Current action and preconditions to check: path_clear

Your task: For each precondition in the list above, predict whether it will hold at this action.

Consider the current scene as observed from the mobile robot's camera, and analyze the predicted future states of all dynamic agents (e.g., people, animals, vehicles, or any moving entities) within the NEXT SECOND.

IMPORTANT: Only answer "very likely" if you are absolutely certain—based on strong, clear evidence—that a dynamic agent will violate the precondition in the predicted future state. Do NOT answer "very likely" for unlikely, ambiguous, or low-probability risks.

Ask yourself for each precondition: Is there a high probability, with clear and convincing evidence, that the predicted future states of any dynamic agent will interfere with the predicted future state of the currently executing action within the NEXT SECOND, causing that precondition to fail?

Assess the risk level based on these predictions. Use "likely" or "very likely" if motions create a clear risk of interference.

Use "neutral" or "improbable" if agents are nearby but their predicted paths are clearly diverging or non-conflicting.

Failure Risk Categories: "very improbable", "improbable", "neutral", "likely", "very likely"

Answer Format: Output ONLY the probability_of_failure value from these categories: "very improbable", "improbable", "neutral", "likely", "very likely"

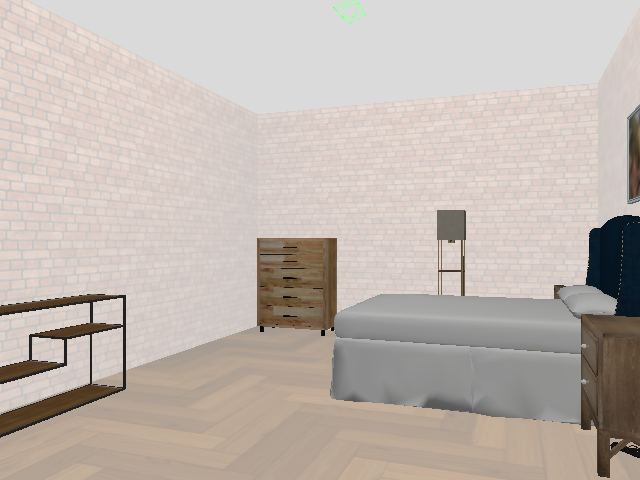

Answer: very improbable